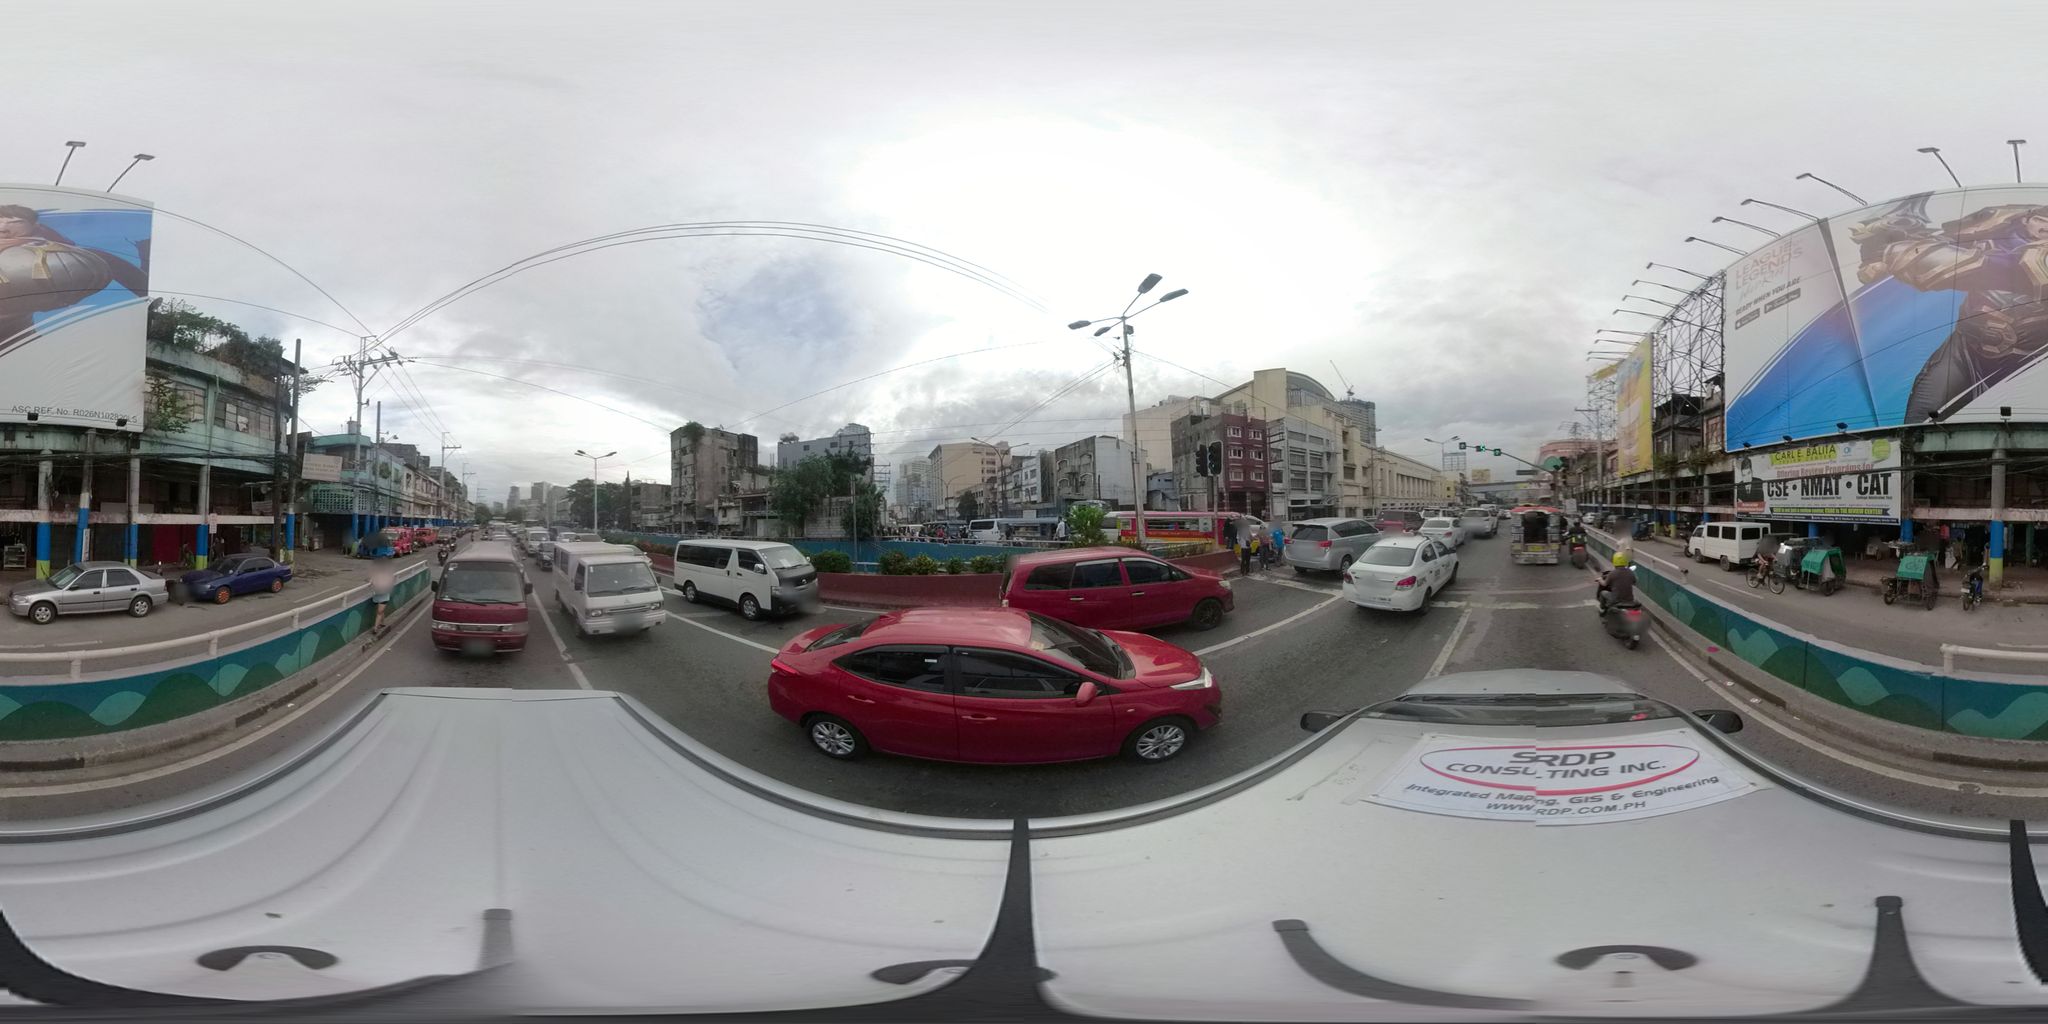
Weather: cloudy
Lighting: day
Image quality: good
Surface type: driving surface
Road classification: primary_link
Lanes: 2
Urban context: urban centre
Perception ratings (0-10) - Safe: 0.45, Lively: 7.84, Beautiful: 6.9, Boring: 1.78, Depressing: 3.44, Wealthy: 2.06